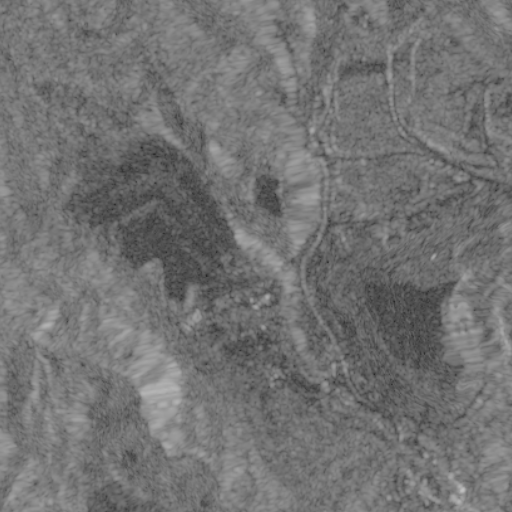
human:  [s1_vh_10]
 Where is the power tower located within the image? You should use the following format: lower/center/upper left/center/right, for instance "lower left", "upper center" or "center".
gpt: The power tower is located in the left of the image.
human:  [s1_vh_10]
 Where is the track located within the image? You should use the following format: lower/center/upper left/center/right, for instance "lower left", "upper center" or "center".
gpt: There is no track in the image.

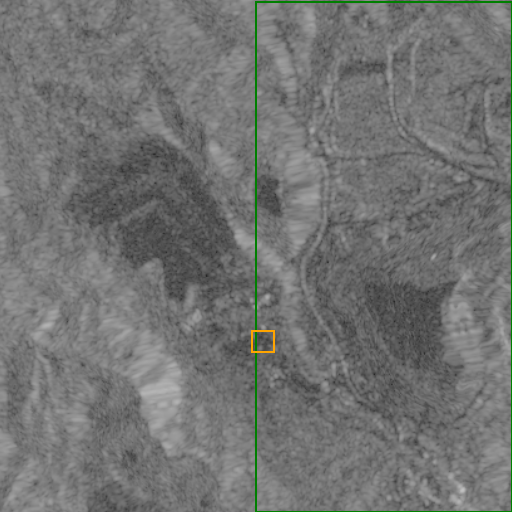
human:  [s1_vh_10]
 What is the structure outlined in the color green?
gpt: The structure outlined in green is a quarry.
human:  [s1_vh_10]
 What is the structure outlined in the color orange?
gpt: The structure outlined in orange is a storage tank.
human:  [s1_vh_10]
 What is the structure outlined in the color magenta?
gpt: There is no magenta outline.